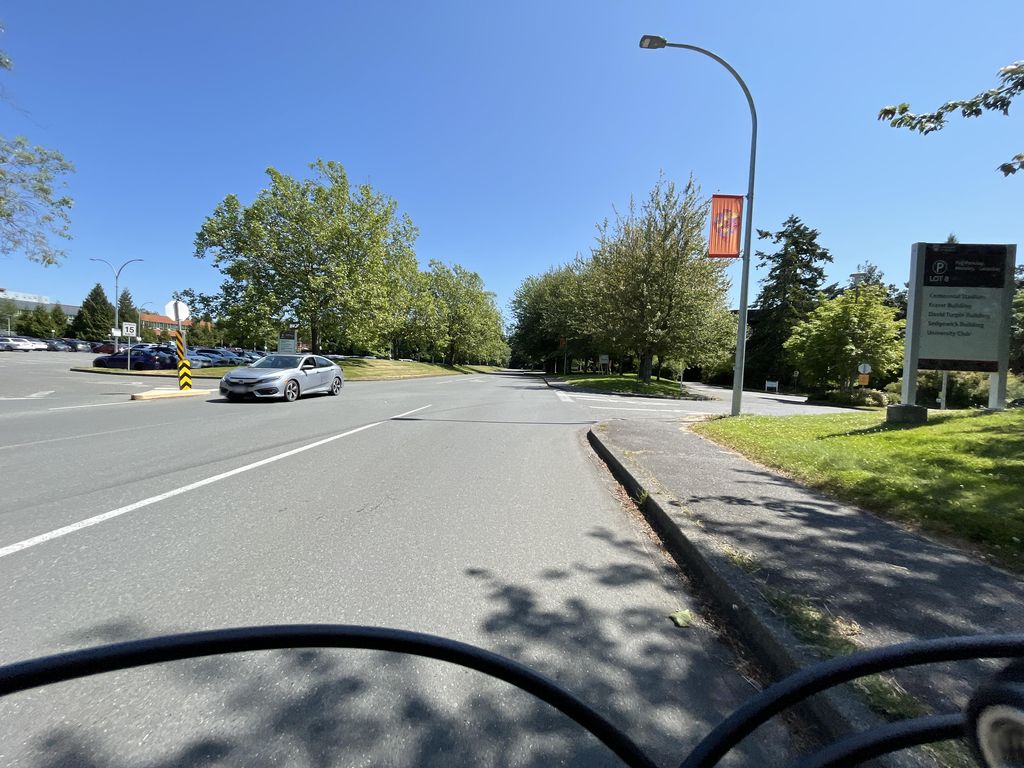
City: victoria